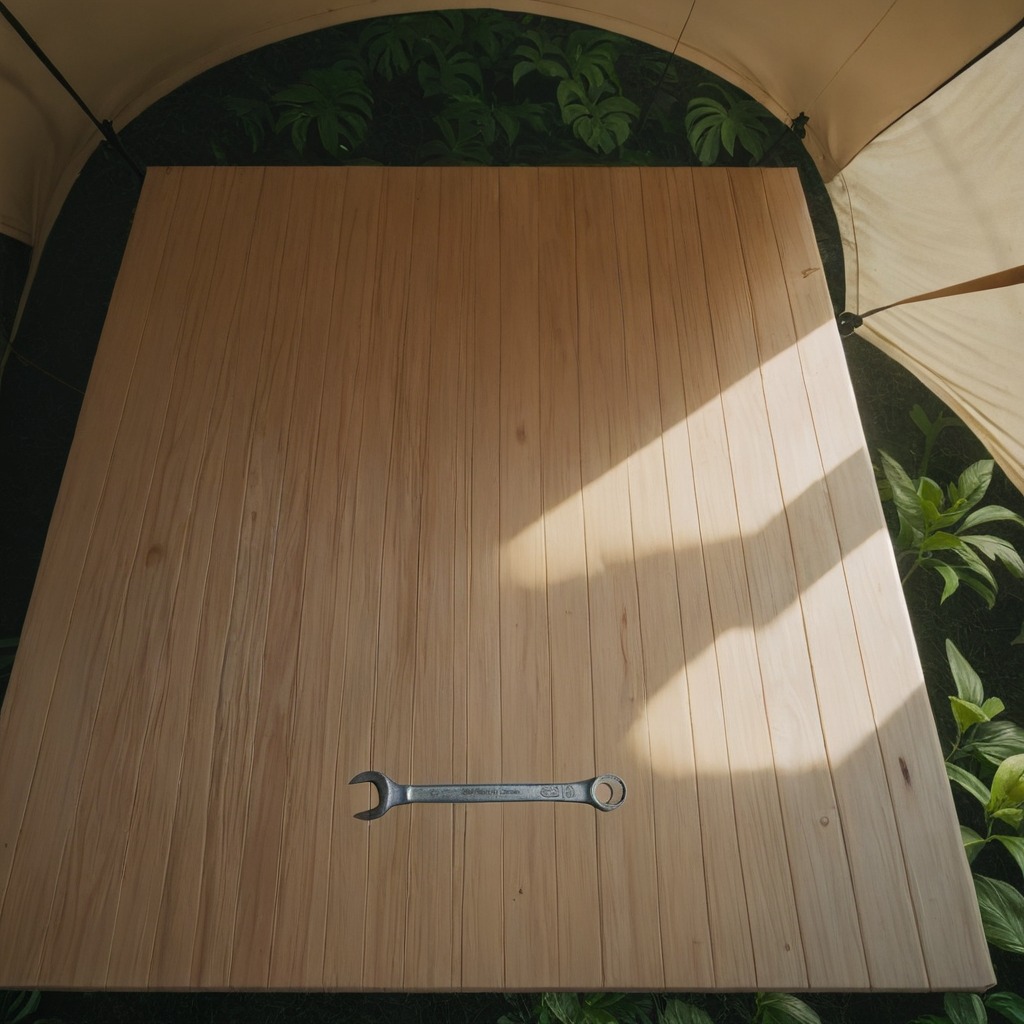
An wrench is lying on a wooden table inside a jungle field workshop tent.